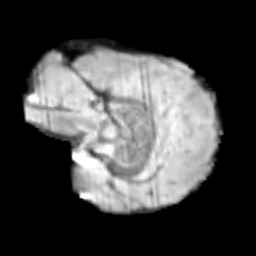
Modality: T2w
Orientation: sagittal
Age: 9
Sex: male
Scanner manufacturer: siemens
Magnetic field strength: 3 T
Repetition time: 3.8 s
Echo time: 0.07 s